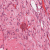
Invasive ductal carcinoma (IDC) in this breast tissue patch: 0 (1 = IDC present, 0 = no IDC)